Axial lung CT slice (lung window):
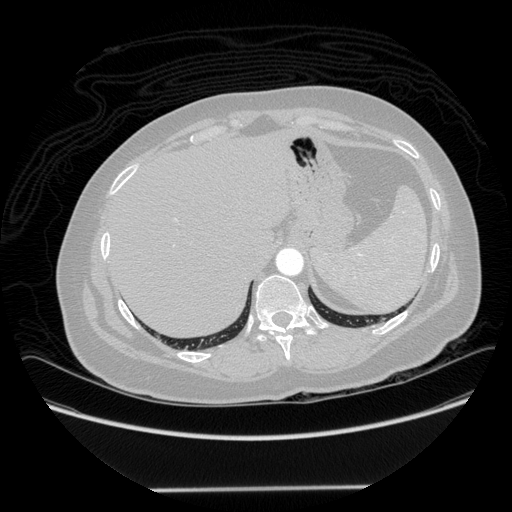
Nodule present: no